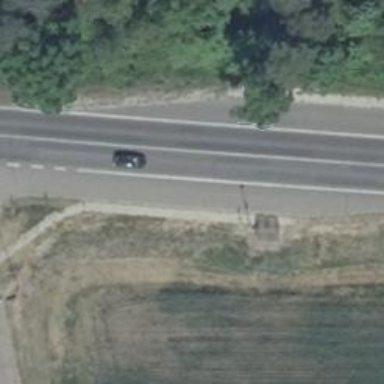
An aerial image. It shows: Secondary road with asphalt surface.